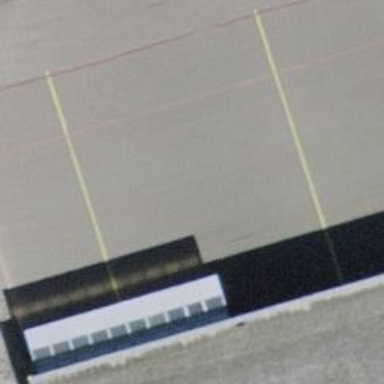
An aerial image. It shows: Airport parking position.